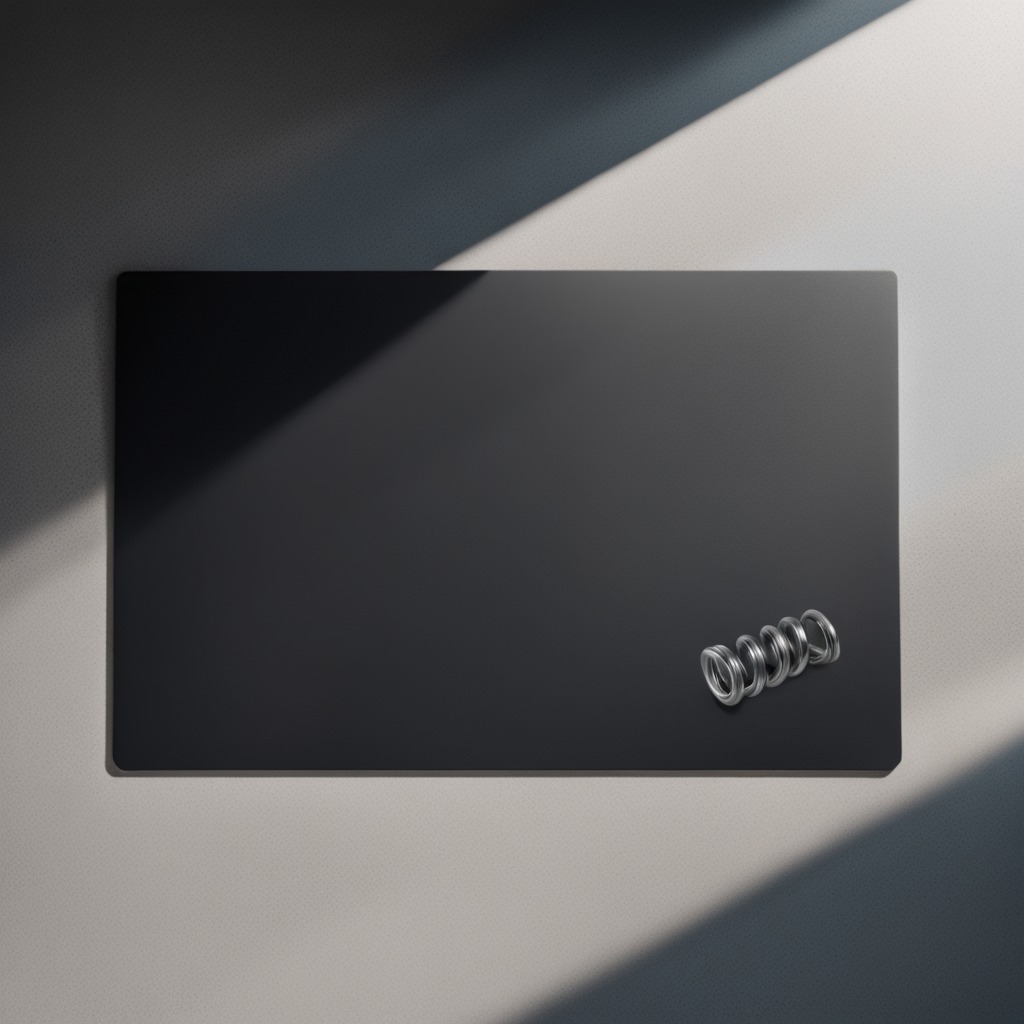
A coiled metal spring lies on the clean granite tabletop covered with a black rubber mat inside a workshop under bright overhead lighting crisp shadows high clarity worn but beneath the mat.